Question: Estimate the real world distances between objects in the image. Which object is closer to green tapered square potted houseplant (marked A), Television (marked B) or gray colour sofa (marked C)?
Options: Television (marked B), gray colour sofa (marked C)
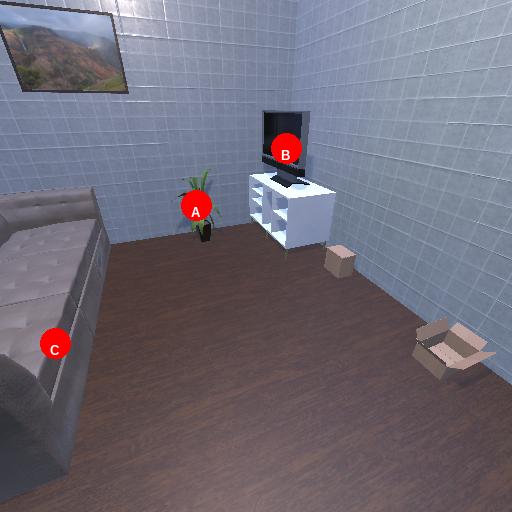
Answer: Television (marked B)